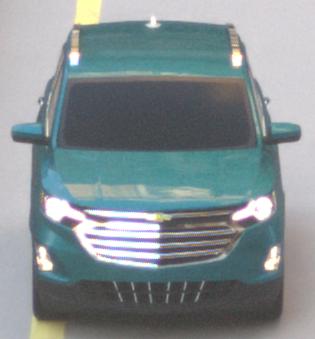
Make: Chevrolet
Model: Equinox
Detailed model: Gen. 2
Model produced from: 2015
Model produced until: 2017
Doors: 5
Color: blue
Road condition: dry road
Daytime: sunrise or sunset
Contrast: low contrast